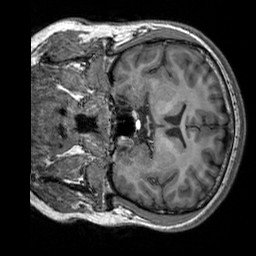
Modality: T1w
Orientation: coronal
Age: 25
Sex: male
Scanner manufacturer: siemens
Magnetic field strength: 3 T
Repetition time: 2.3 s
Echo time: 0.00303 s